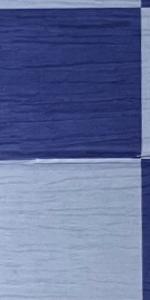
Label: Empty